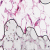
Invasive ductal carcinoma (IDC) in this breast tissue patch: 0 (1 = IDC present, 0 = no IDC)